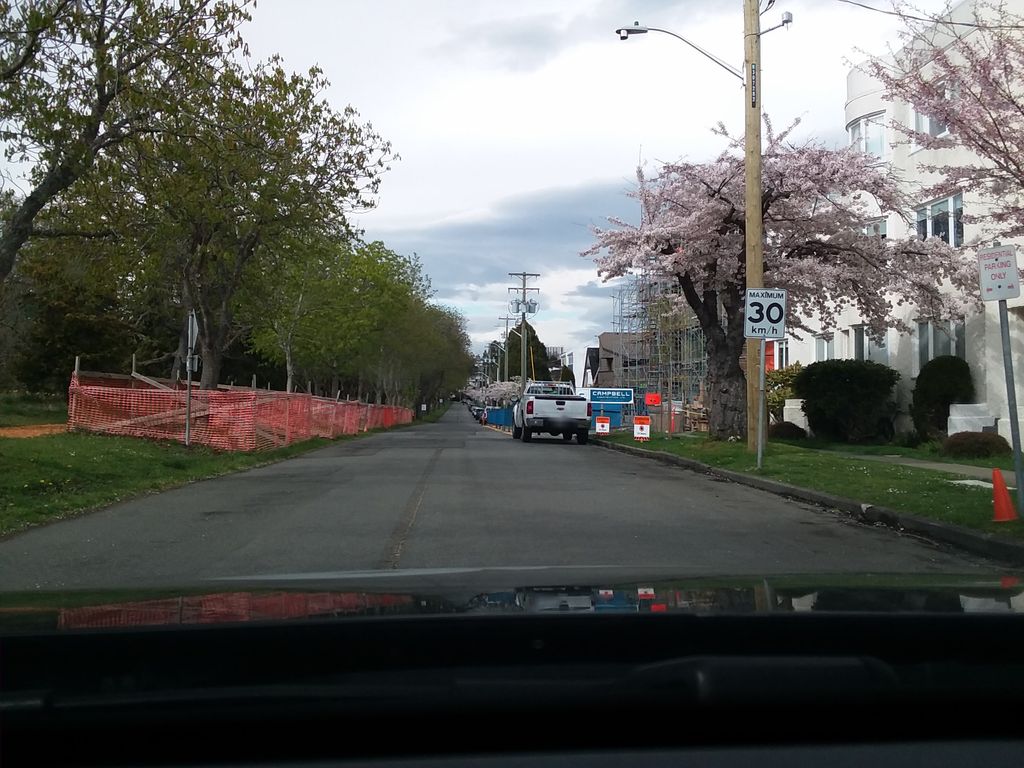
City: victoria